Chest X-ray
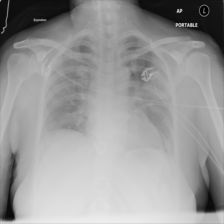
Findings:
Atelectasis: negative
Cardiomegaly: negative
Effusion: negative
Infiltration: positive
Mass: negative
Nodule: negative
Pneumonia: negative
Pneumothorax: positive
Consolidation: negative
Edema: negative
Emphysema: negative
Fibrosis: negative
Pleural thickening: negative
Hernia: negative